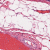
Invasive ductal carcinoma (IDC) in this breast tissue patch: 1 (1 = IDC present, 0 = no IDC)